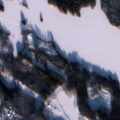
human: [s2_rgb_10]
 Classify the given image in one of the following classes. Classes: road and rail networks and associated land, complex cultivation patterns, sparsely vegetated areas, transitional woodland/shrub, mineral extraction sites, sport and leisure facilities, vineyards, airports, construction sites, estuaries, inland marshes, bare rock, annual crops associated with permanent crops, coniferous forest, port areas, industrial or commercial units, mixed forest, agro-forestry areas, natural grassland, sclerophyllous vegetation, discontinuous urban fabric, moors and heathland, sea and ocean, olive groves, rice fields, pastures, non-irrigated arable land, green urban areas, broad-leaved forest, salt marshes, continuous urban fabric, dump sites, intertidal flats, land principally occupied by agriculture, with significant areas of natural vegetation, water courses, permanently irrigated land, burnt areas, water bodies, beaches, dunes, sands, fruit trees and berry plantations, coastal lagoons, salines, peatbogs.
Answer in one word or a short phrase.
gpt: discontinuous urban fabric, broad-leaved forest, coniferous forest, mixed forest, water bodies